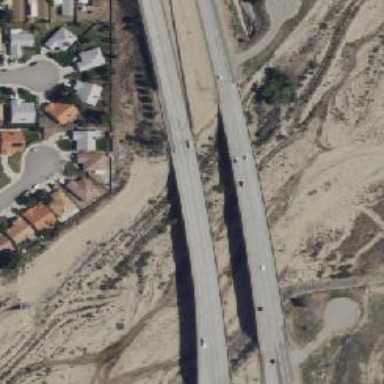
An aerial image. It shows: Motorway bridge.